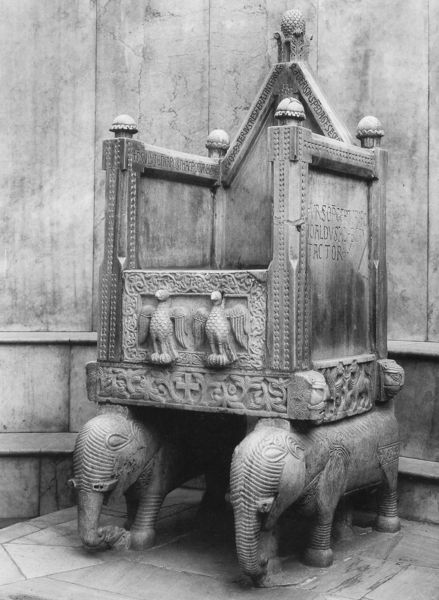
Titel: Bischofsthron
Standort: Canossa, Dom S. Sabino (EU - I)
Schlagwörter: adler, blätter, vogel, köpfe, marmor, raum, schwarz, stuhl, weiss, tiere, muster, ornament, wand, rahmen, sockel, stein, tragen, vögel, kirche, sessel, skulptur, äpfel, schrift, ecke, lehne, sitz, zwei, figuren, kaiser, könig, thron, inschrift, ornamente, foto, fotografie, kreuz, text, trohn, knauf, geier, thorn, schrein, zapfen, elefant, elefanten, rüssel, sänfte, indisch, pinienzapfen, elefantentrohn, ellefant